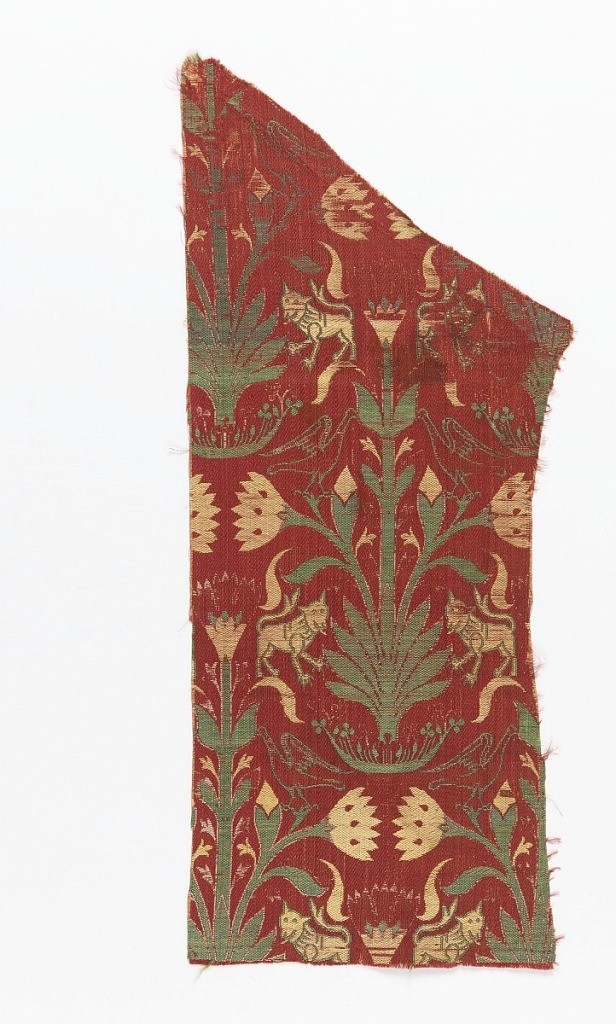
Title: Fragment
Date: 16th century
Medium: silk Technique: 4&1 satin patterned by plain weave (lampas)
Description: Fragment of woven silk with offset repeating pattern of a carnation symmetrical carnation stem with paired confronted lions and birds. In green, yellow and white on a red ground.